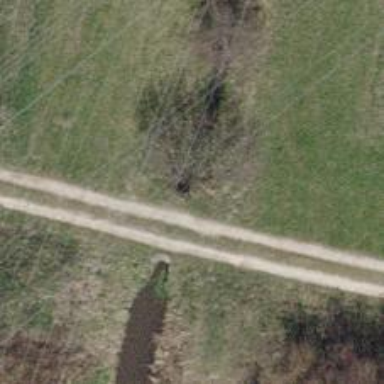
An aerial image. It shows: Culvert tunnel passing through ditch.